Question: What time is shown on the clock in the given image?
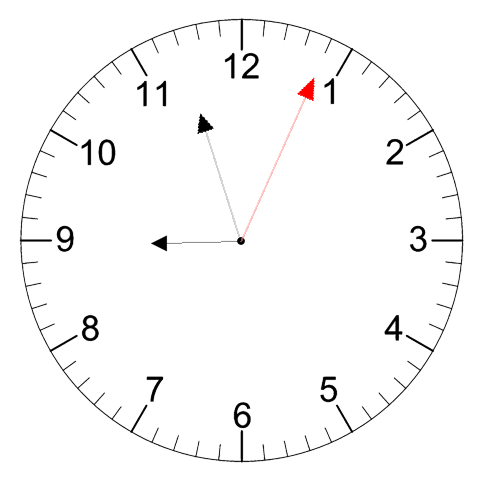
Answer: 08:57:04